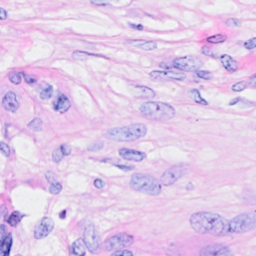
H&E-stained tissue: Breast